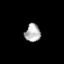
Tissue: prostate
Cell type: T cells
Senescence score: 0.7958
Nuclear area (px): 276
Mean DAPI intensity: 172.924